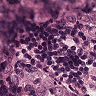
Metastatic tissue present: yes